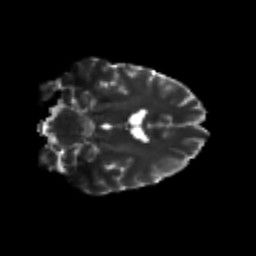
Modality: T2w
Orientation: coronal
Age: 24
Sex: male
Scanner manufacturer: siemens
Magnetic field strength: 3 T
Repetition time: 3.5 s
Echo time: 0.125 s